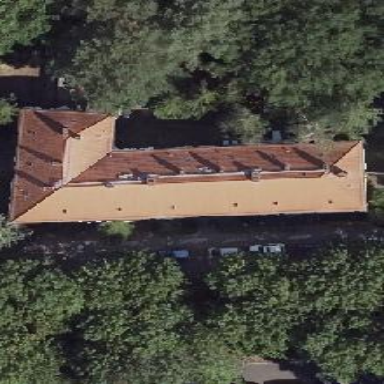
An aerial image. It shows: Hipped-roof building with apartments.